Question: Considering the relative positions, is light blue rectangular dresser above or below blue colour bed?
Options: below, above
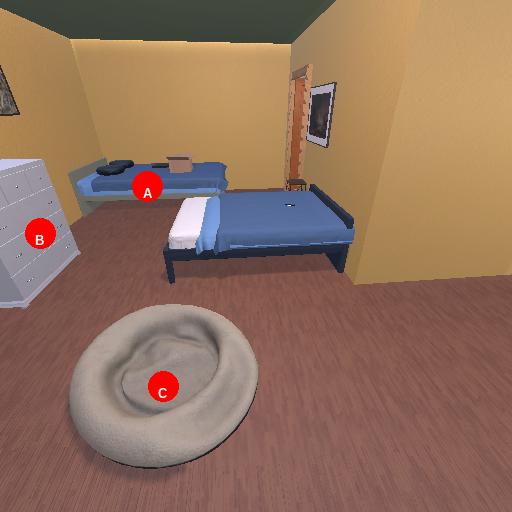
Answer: below